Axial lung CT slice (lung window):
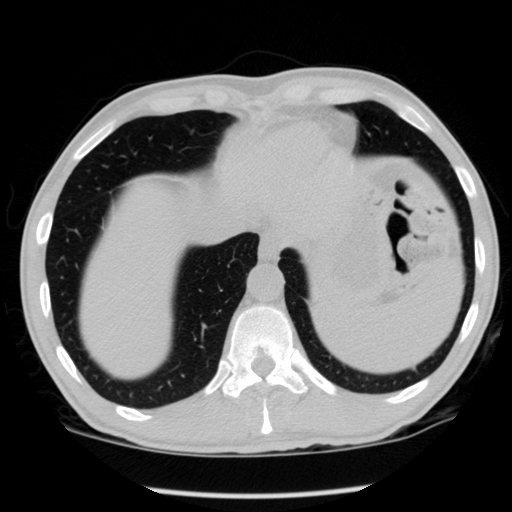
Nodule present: no